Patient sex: M
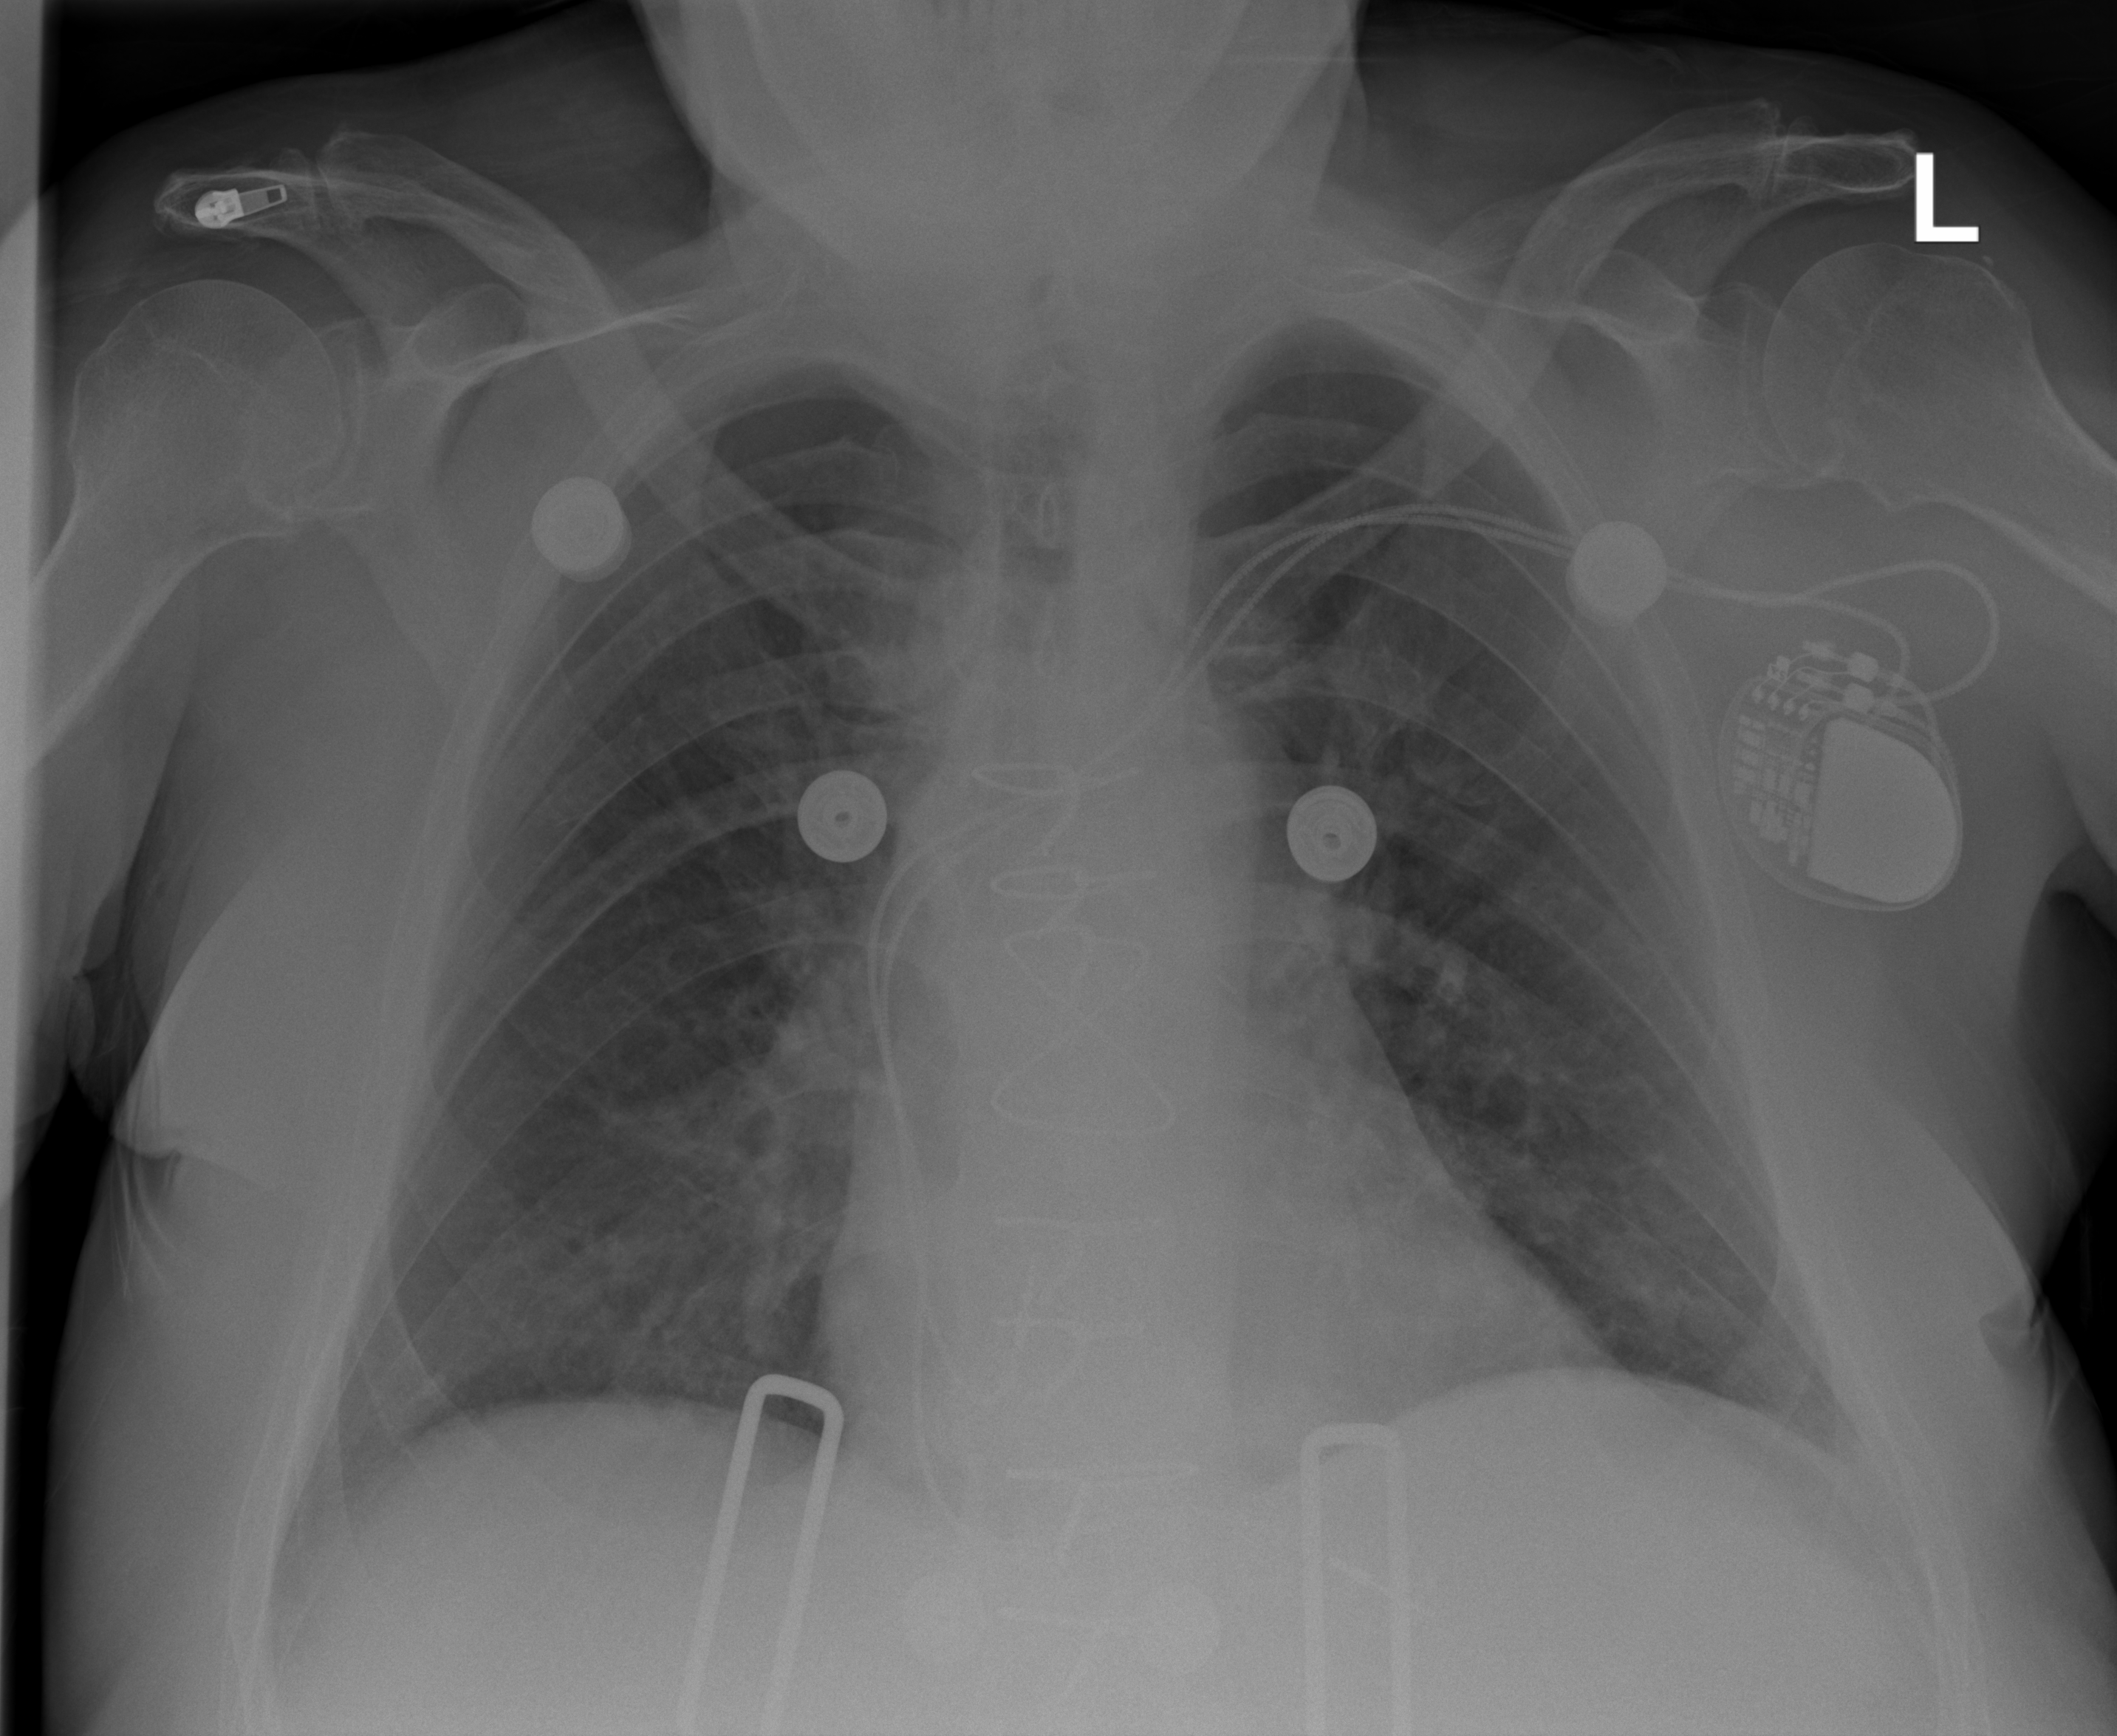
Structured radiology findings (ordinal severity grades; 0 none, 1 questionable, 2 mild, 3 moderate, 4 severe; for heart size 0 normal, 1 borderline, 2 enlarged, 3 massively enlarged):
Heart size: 0
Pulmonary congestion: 0
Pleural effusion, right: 1
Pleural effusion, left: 1
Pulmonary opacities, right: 2
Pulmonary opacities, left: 2
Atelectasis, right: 2
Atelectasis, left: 2